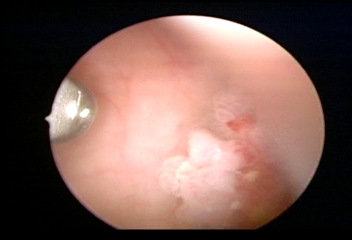
Modality: WLC
Class: Malignant
Subclass: LowGradePapillary
Lesion: L1
Stage: Ta
Morphology: Papillary
Bladder cancer association: Yes
Annotated structures: Tumor